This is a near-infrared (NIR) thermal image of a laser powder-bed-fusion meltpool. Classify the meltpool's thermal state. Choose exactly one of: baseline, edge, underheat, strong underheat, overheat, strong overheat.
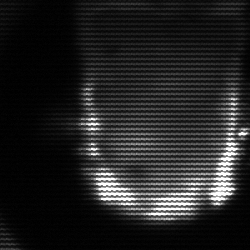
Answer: baseline